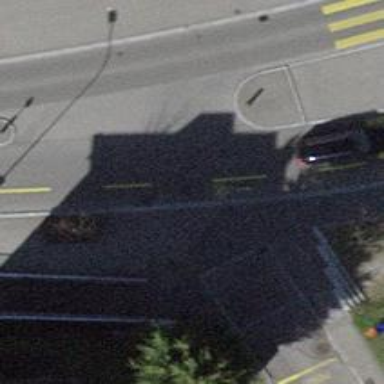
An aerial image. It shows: Unmarked crossing with traffic calming table on the road.